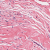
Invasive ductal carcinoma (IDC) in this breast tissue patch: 0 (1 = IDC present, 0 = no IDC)